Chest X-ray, AP view. Patient: 68 years old, sex F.
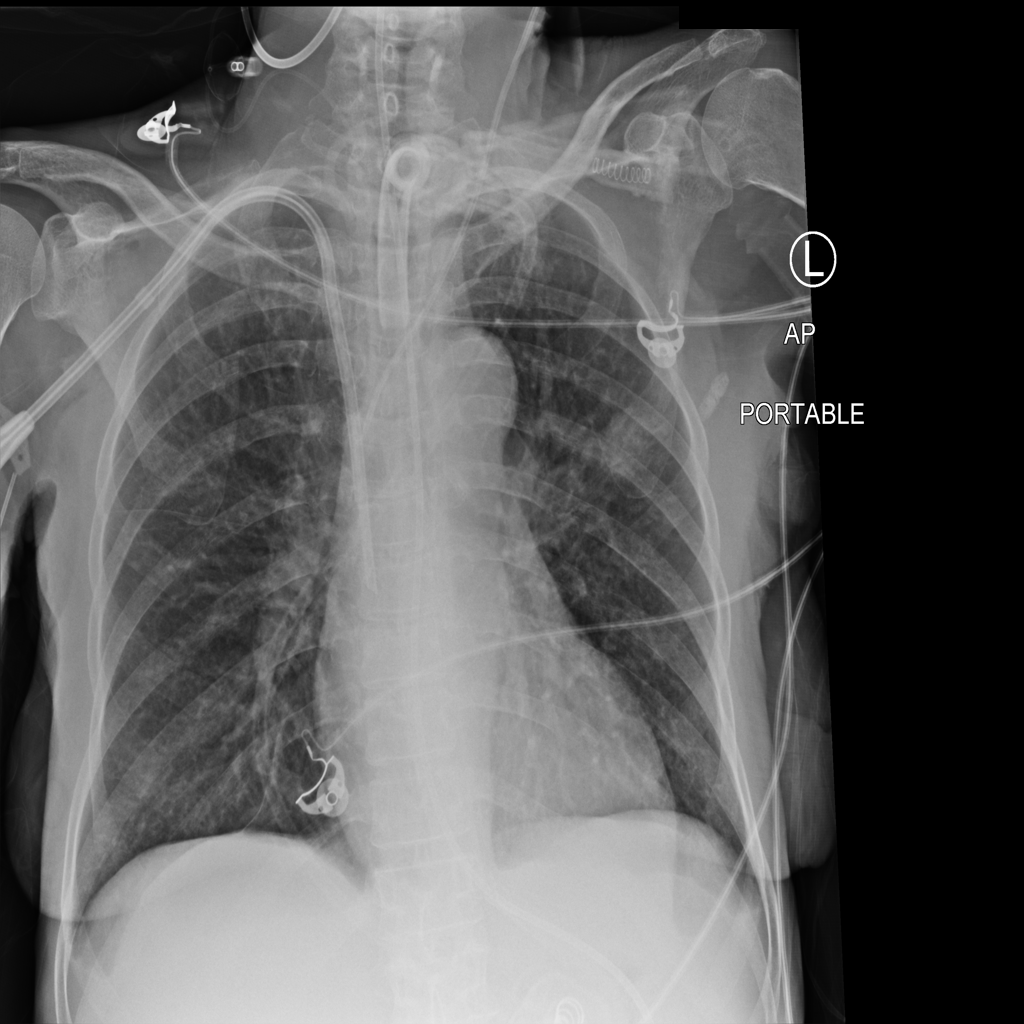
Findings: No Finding